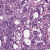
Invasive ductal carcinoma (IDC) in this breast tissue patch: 1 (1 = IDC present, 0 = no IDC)